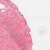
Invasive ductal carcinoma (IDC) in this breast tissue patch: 0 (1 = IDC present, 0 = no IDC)